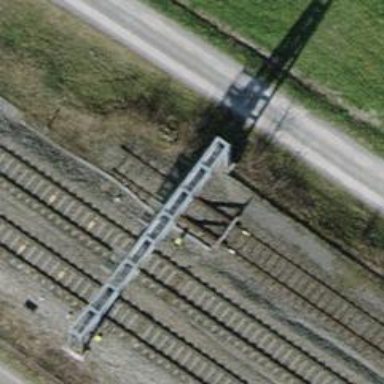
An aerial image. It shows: Railway buffer stop.